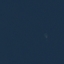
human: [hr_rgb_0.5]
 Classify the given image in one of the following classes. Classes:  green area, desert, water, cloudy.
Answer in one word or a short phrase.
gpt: water